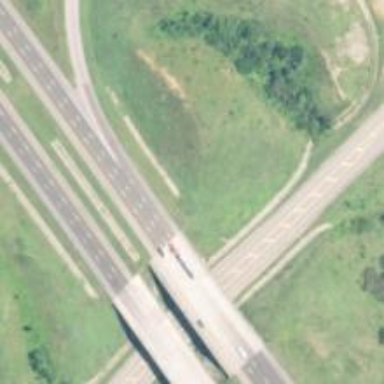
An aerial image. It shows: Viaduct bridge over motorway.